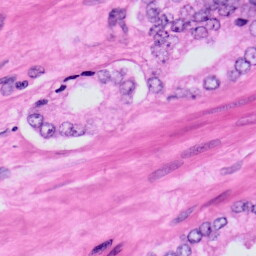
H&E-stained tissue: Prostate